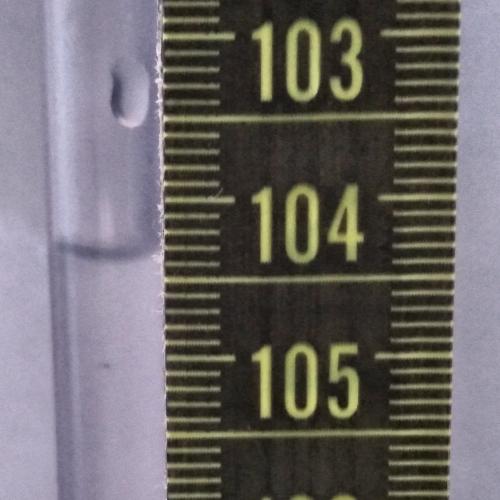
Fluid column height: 104.4 cm